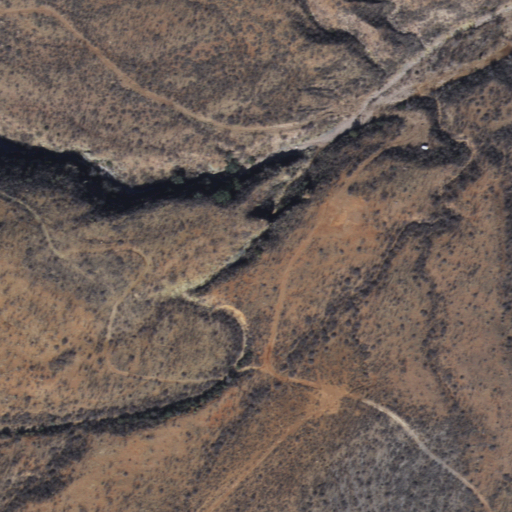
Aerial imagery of valley in Arizona named Korp Canyon containing only shrub